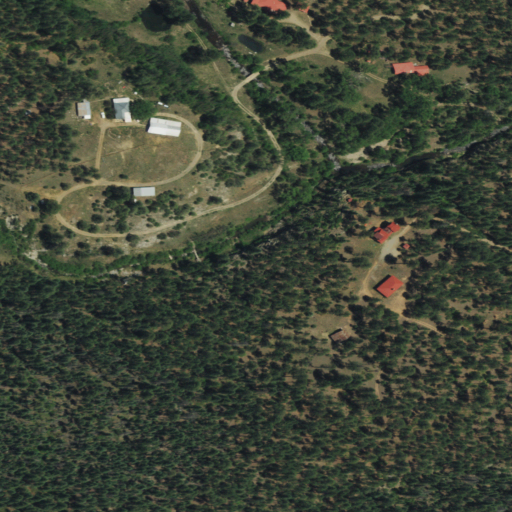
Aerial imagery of valley in New Mexico named Trout Springs Canyon containing evergreen forest, woody wetlands, shrub, and open development